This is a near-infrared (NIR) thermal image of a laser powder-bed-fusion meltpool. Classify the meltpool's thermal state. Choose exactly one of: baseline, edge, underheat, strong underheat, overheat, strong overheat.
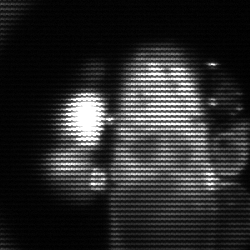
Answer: strong underheat